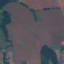
Land use / land cover class: Pasture